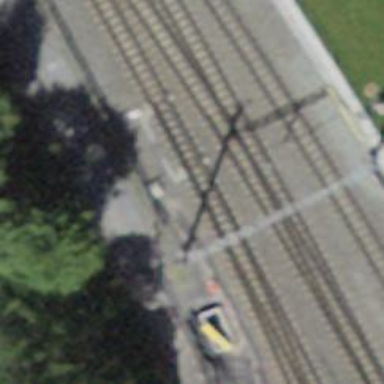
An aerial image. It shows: Railway switch.